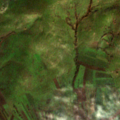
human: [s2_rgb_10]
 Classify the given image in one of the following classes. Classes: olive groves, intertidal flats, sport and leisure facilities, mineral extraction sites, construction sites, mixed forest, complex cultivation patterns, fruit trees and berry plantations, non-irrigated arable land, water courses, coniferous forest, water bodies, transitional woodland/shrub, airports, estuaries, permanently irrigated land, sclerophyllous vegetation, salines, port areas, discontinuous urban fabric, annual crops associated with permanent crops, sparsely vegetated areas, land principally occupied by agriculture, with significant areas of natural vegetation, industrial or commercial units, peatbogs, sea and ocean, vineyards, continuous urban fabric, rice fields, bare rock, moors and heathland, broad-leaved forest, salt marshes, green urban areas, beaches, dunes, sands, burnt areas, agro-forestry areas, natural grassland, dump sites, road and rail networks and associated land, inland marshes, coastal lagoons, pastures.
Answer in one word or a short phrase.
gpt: non-irrigated arable land, complex cultivation patterns, natural grassland